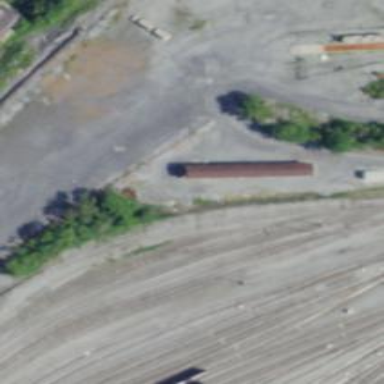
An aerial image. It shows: Railway yard used for servicing trains.